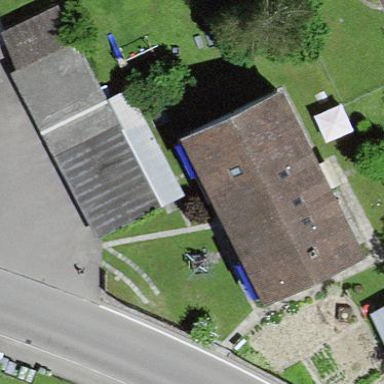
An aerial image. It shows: Residential building.